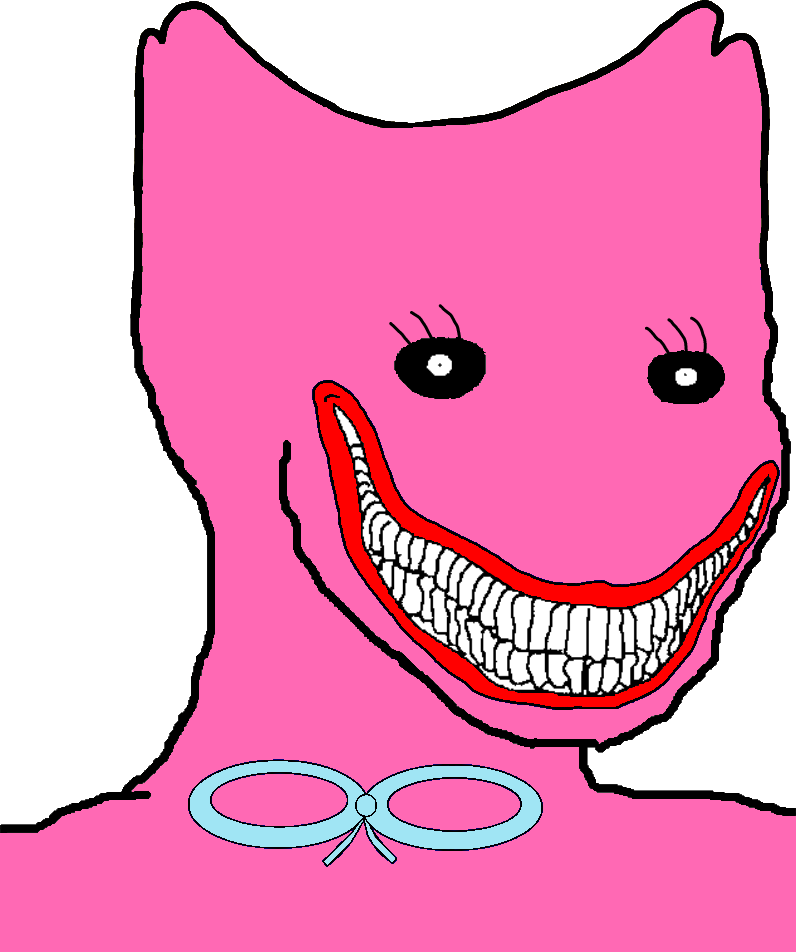
Label: 5_Oomer